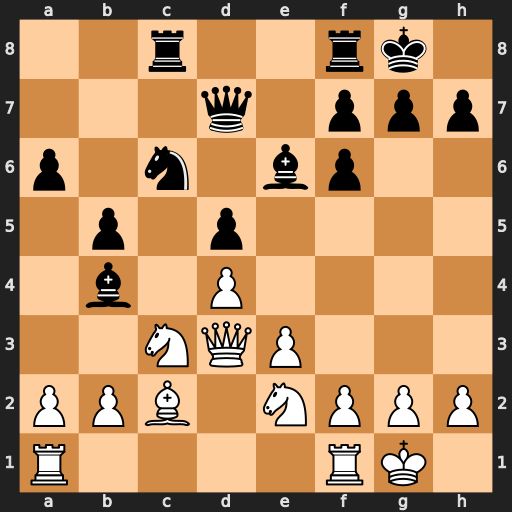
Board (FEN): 2r2rk1/3q1ppp/p1n1bp2/1p1p4/1b1P4/2NQP3/PPB1NPPP/R4RK1
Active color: w
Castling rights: -
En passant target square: -
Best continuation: Qxh7#